Question: I'm having trouble with the following <URL>:
'''
<?xml version="1.0" encoding="UTF-8"?>
<sitemapindex xmlns="http://www.sitemaps.org/schemas/sitemap/0.9">
<sitemap>
<loc>http://codingforspeed.com/forum/sitemap.php?fid=1</loc>
<lastmod>2015-07-06 12:42:18</lastmod>
</sitemap>
<sitemap>
<loc>http://codingforspeed.com/forum/sitemap.php?fid=3</loc>
<lastmod>2015-07-06 12:42:18</lastmod>
</sitemap>
<sitemap>
<loc>http://codingforspeed.com/forum/sitemap.php?fid=4</loc>
<lastmod>2015-07-06 12:42:18</lastmod>
</sitemap>
<sitemap>
<loc>http://codingforspeed.com/forum/sitemap.php?fid=5</loc>
<lastmod>2015-07-06 12:42:18</lastmod>
</sitemap>
<sitemap>
<loc>http://codingforspeed.com/forum/sitemap.php?fid=6</loc>
<lastmod>2015-07-06 12:42:18</lastmod>
</sitemap>
<sitemap>
<loc>http://codingforspeed.com/forum/sitemap.php?fid=7</loc>
<lastmod>2015-07-06 12:42:18</lastmod>
</sitemap>
</sitemapindex>
'''
It is validated perfectly, but when I submit to google web master it complains:
> '''
Missing XML tag
This required tag is missing. Please add it and resubmit.
'''

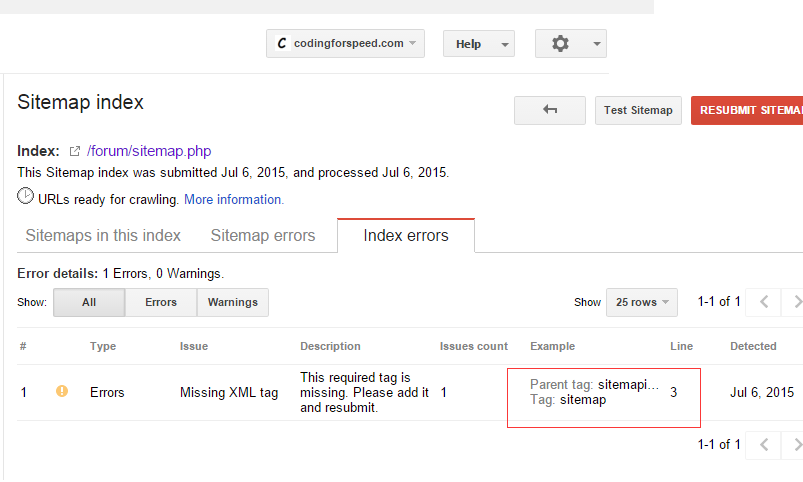
Answer: You're serving different sitemap content to Googlebot. This is what we (Google) get when we try to fetch your sitemap:
'''
<?xml version="1.0" encoding="UTF-8"?>
<sitemapindex xmlns="http://www.sitemaps.org/schemas/sitemap/0.9">
</sitemapindex>
'''
Try to fetch the sitemap itself with Fetch as Google in Search Console (former Webmaster Tools) or with a tool like <URL>